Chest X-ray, PA view. Patient: 37 years old, sex M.
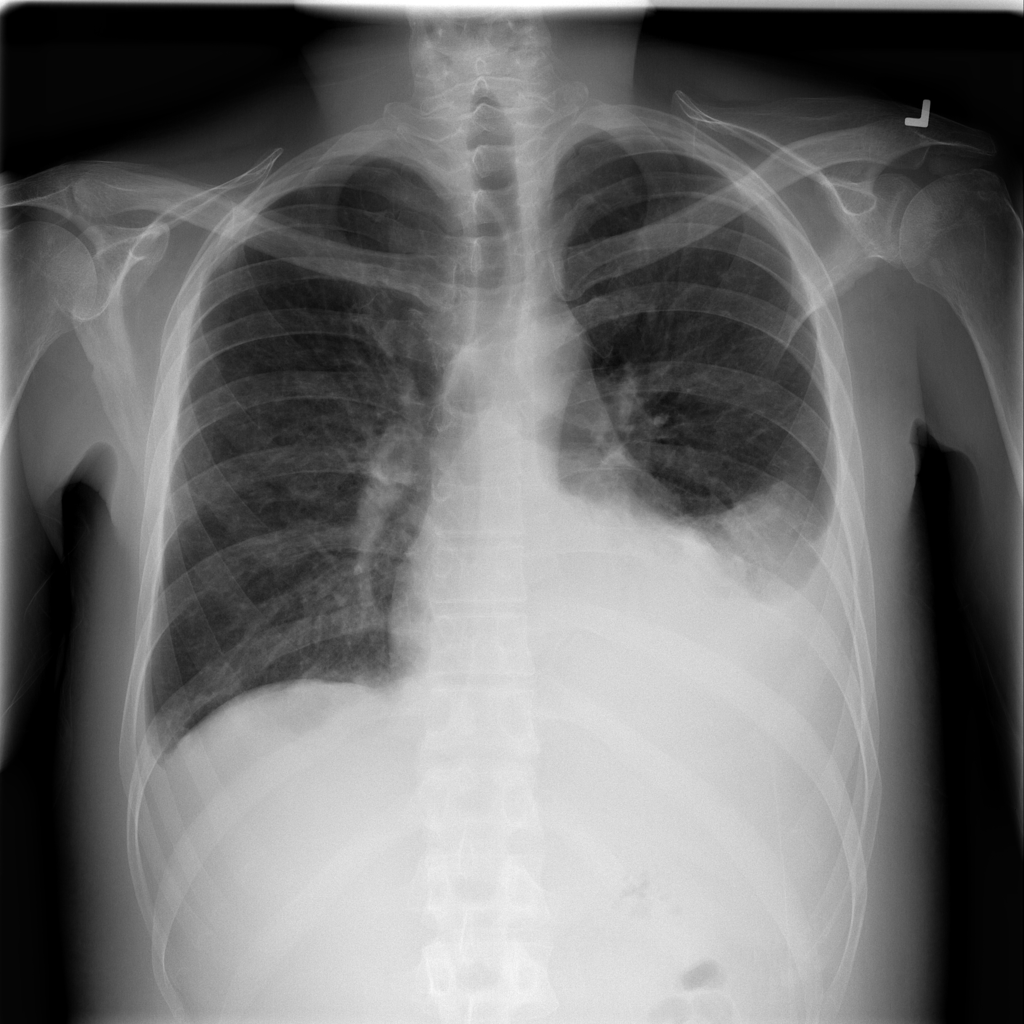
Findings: Effusion